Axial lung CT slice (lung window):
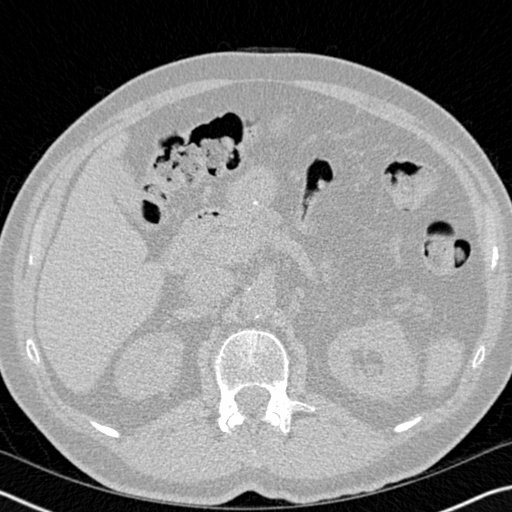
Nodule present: no